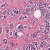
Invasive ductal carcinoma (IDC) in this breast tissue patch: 1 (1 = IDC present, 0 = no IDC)